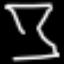
Label: hourglass